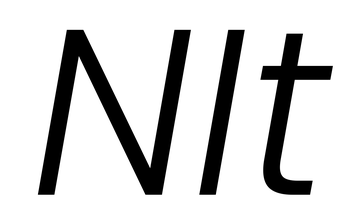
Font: Poppins-LightItalic